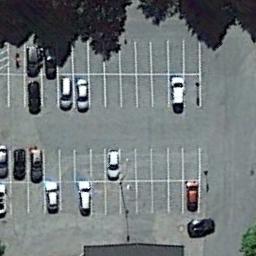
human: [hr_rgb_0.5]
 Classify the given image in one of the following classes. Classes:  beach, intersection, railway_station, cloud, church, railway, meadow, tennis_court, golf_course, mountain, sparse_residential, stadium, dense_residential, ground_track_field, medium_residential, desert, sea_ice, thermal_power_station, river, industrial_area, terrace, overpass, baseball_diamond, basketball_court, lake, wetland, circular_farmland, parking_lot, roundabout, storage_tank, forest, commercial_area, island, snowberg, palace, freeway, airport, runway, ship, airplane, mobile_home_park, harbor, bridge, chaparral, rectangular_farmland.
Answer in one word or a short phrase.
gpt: parking_lot